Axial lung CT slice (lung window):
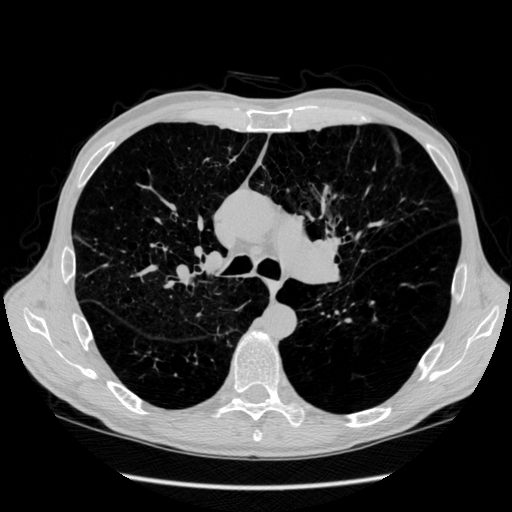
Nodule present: no